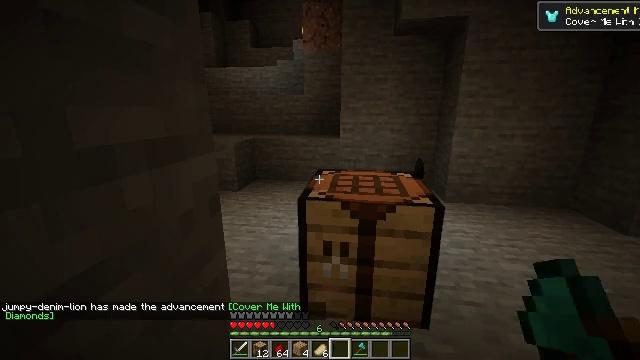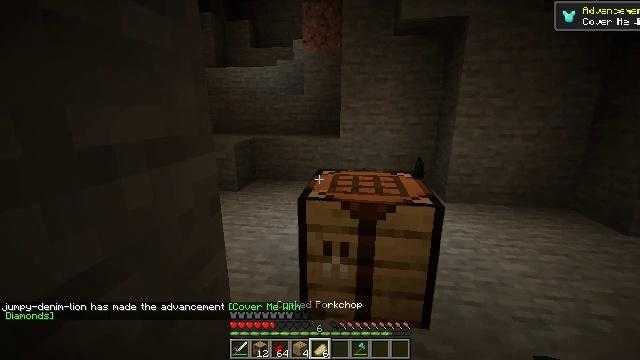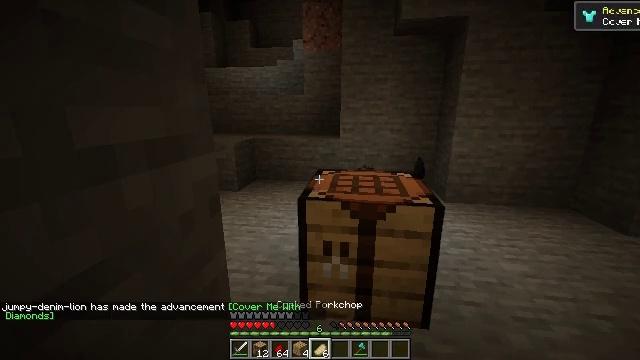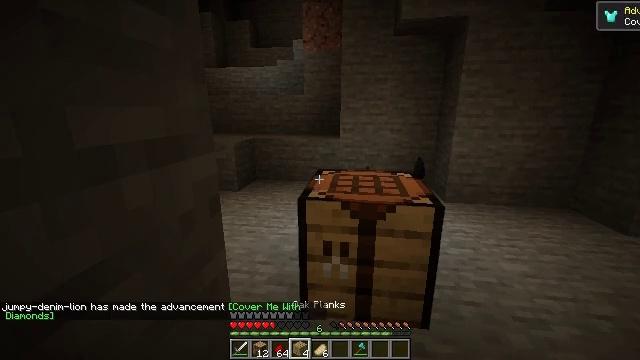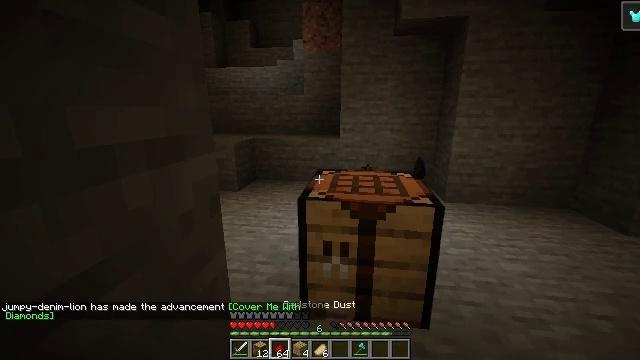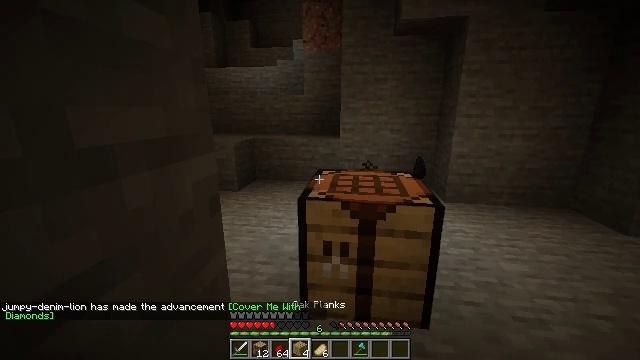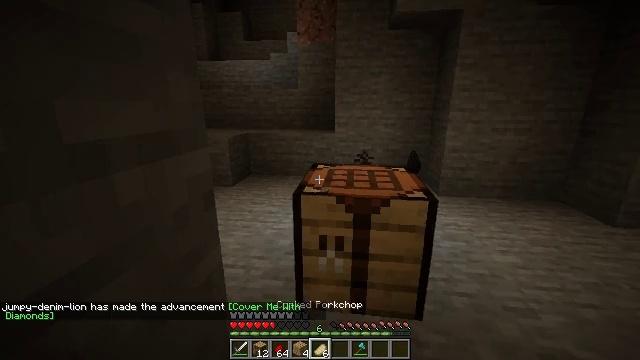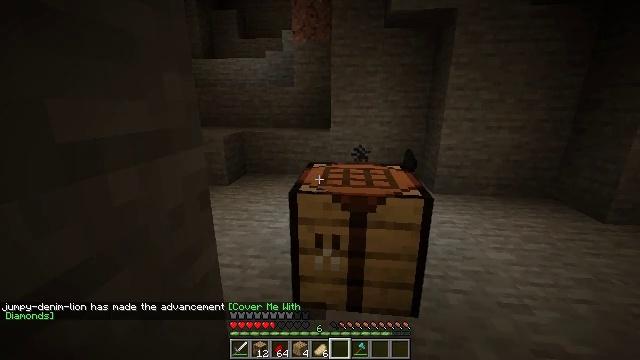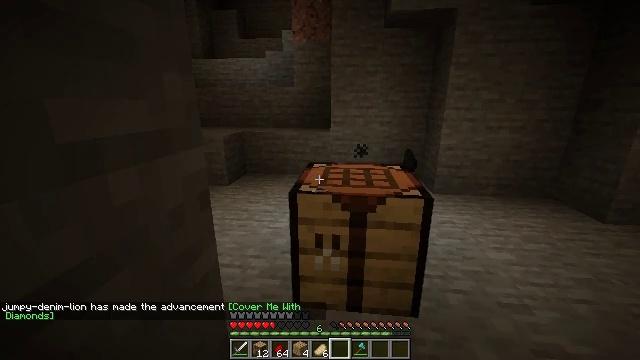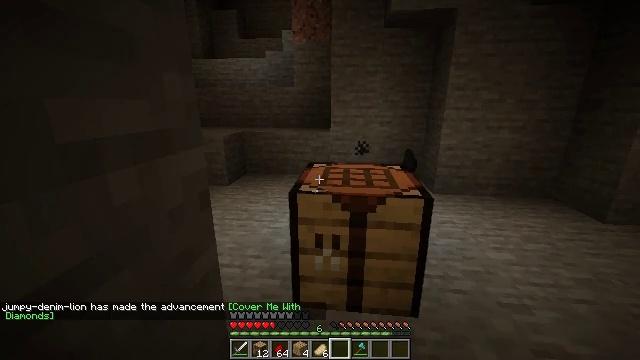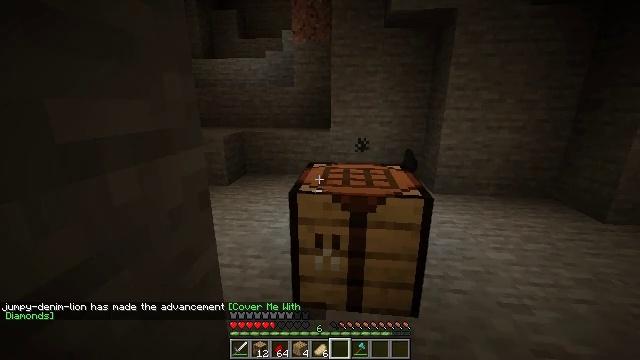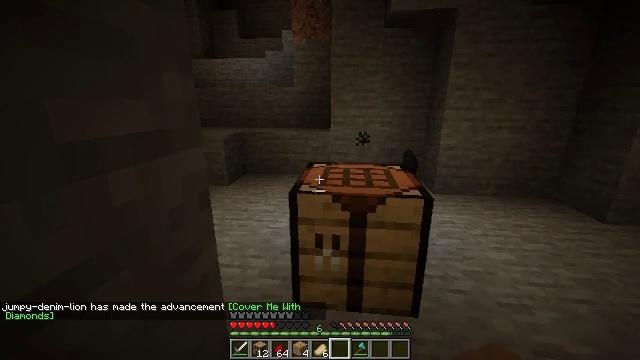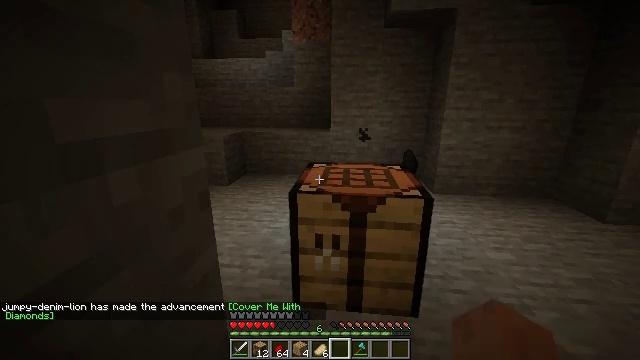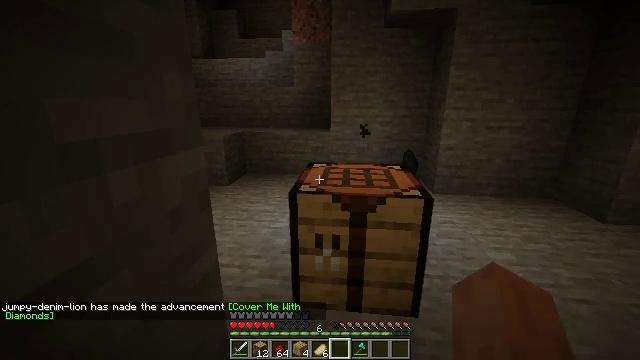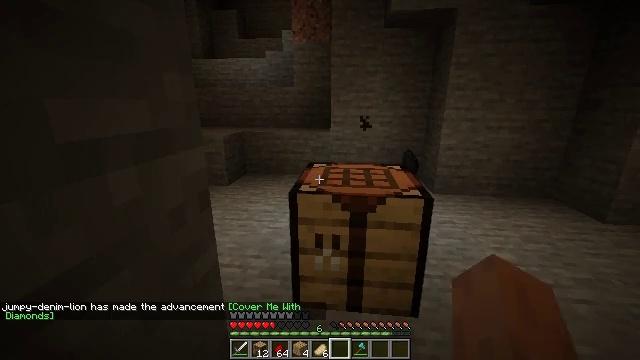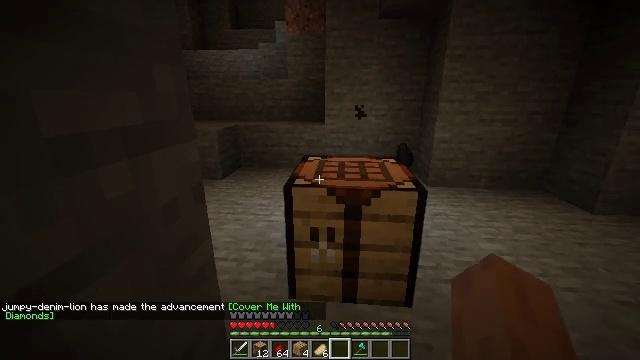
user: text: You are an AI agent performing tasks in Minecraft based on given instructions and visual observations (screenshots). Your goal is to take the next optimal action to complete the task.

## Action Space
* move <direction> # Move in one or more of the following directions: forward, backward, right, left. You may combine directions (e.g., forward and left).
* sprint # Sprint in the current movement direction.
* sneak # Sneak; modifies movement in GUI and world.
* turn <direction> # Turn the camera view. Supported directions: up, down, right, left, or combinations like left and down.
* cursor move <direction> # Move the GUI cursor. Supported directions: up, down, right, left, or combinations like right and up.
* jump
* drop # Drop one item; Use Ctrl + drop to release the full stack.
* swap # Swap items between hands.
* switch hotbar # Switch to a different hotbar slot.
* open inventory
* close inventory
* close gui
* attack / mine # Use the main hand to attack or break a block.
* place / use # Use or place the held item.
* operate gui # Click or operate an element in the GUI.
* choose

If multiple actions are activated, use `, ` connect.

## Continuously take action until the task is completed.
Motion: motion action
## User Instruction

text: Put back the crafting table.
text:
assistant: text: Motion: no_op
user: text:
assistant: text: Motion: no_op
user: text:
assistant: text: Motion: no_op
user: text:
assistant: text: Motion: no_op
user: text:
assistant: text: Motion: no_op
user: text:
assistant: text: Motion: turn right and down
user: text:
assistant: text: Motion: no_op
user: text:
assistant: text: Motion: no_op
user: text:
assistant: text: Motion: no_op
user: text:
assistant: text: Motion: no_op
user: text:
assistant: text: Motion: no_op
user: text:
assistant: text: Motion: no_op
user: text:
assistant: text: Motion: no_op
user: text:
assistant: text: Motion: no_op
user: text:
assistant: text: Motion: turn right and down
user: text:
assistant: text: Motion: no_op
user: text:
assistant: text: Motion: no_op
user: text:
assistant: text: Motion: no_op
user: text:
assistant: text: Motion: no_op
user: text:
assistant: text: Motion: no_op
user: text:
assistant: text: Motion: no_op
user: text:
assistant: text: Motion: attack / mine
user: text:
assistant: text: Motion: attack / mine
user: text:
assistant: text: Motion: attack / mine
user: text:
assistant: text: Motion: attack / mine
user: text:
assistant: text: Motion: attack / mine
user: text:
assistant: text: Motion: attack / mine
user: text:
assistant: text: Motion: attack / mine
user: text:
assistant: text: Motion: attack / mine
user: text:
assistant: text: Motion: attack / mine